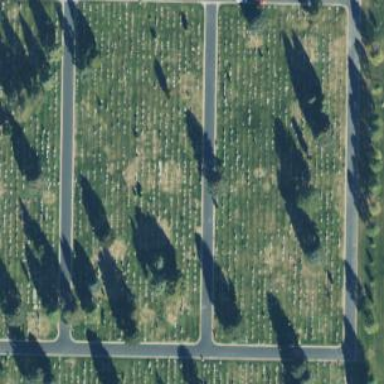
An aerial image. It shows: Sector of the cemetery with grass landuse.